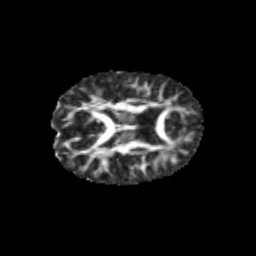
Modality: FA
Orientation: axial
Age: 10
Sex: female
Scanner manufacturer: siemens
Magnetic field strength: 3 T
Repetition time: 3.8 s
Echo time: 0.07 s